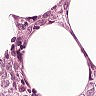
Metastatic tissue present: yes